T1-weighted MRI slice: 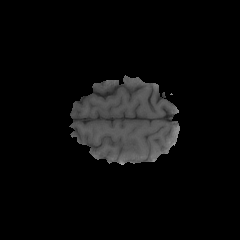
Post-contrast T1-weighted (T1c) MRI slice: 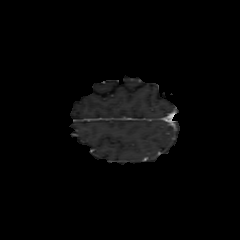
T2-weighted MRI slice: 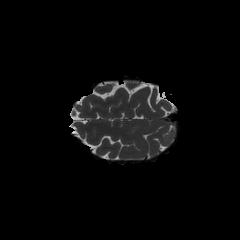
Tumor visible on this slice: no